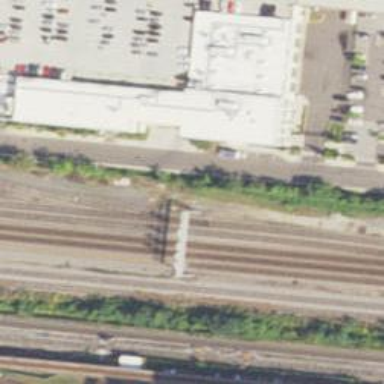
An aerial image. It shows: Railway siding for service.